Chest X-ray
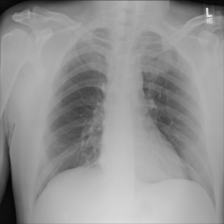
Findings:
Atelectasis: negative
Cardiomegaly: negative
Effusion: negative
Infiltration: negative
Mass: negative
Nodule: negative
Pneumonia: negative
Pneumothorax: negative
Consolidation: negative
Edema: negative
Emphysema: negative
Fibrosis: negative
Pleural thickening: negative
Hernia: negative